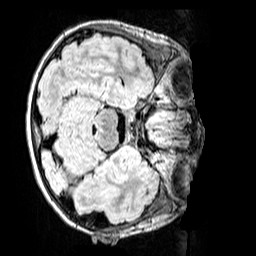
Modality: FLAIR
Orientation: axial
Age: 10
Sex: male
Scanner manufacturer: siemens
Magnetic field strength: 3 T
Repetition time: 5 s
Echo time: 0.388 s